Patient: sex M, age 57
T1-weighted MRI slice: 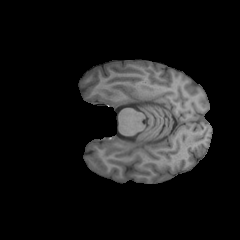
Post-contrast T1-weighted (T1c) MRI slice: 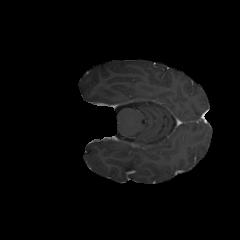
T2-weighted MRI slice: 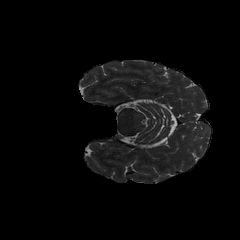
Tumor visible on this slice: no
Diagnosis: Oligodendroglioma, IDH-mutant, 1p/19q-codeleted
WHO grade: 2